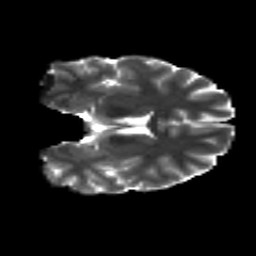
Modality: T2w
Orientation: coronal
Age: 18
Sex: male
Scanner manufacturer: siemens
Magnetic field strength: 3 T
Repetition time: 8.8 s
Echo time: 0.085 s